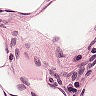
Metastatic tissue present: no